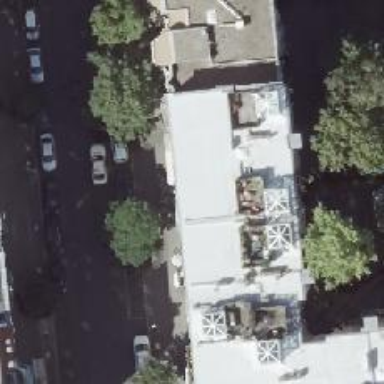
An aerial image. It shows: Beauty shop.